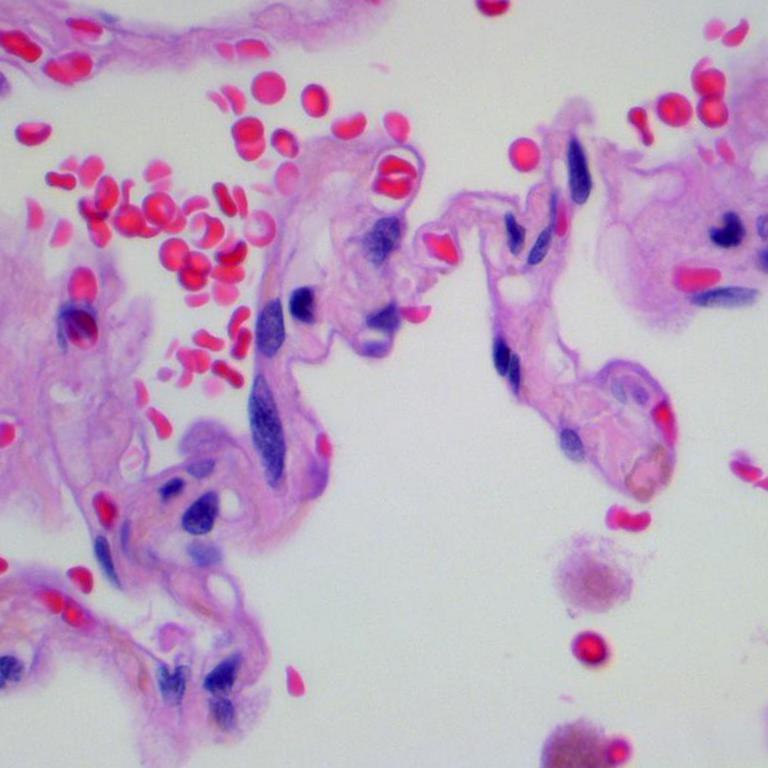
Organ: lung
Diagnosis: benign